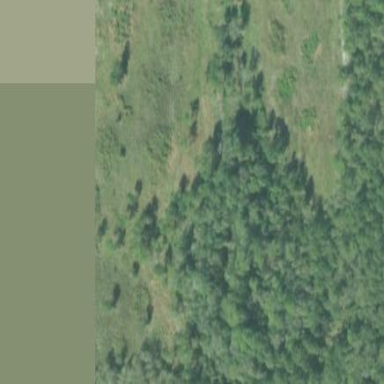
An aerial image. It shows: Mixed leaf woodland.